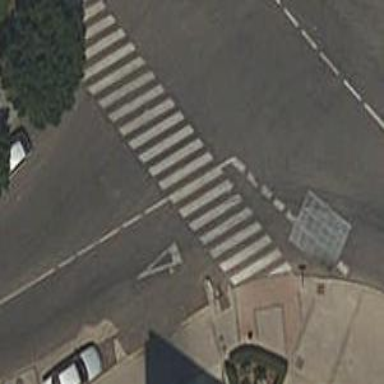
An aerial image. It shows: Zebra crossing on the road.